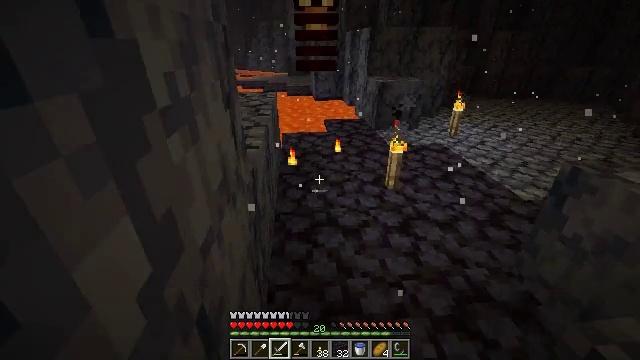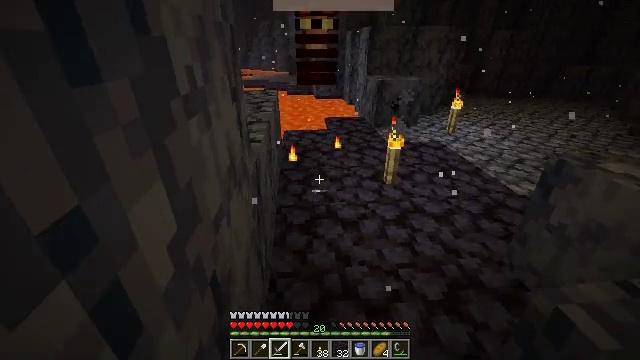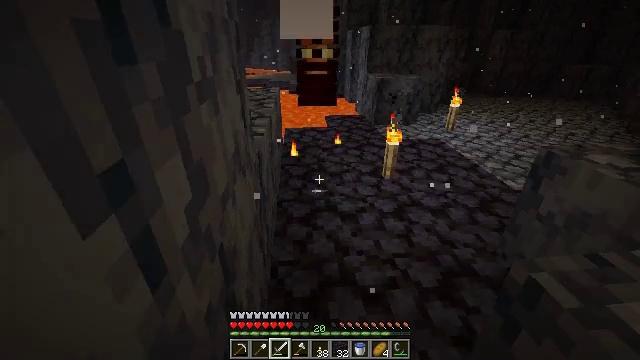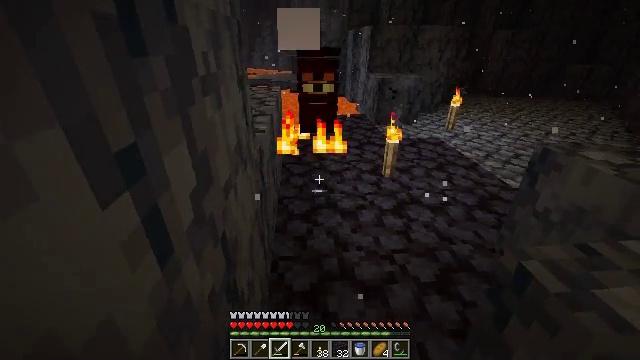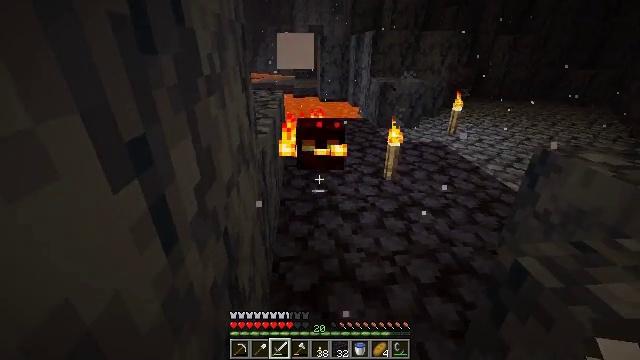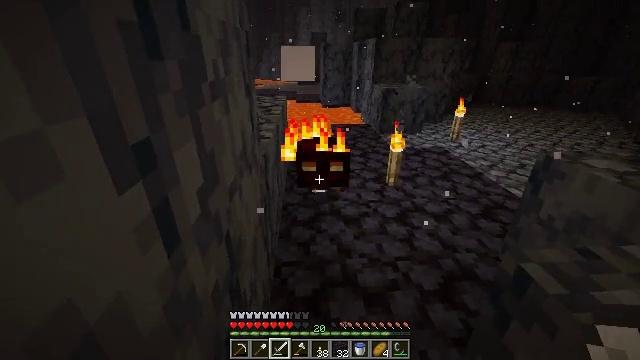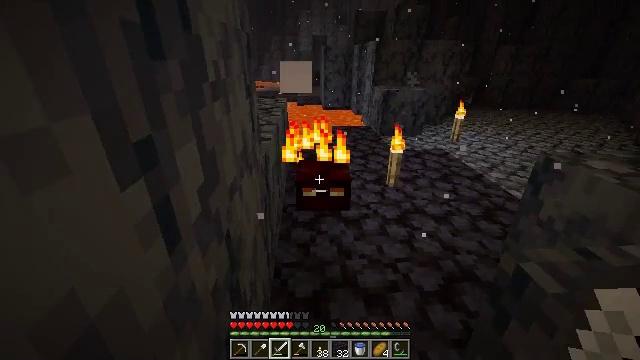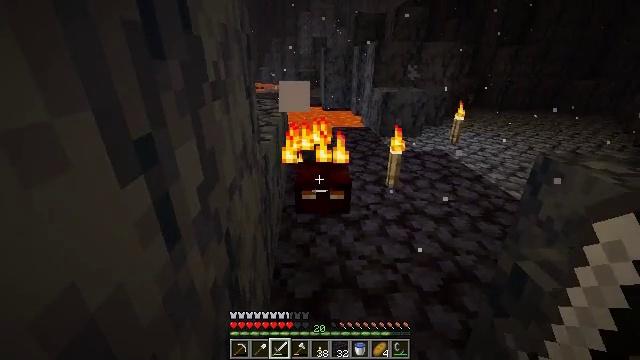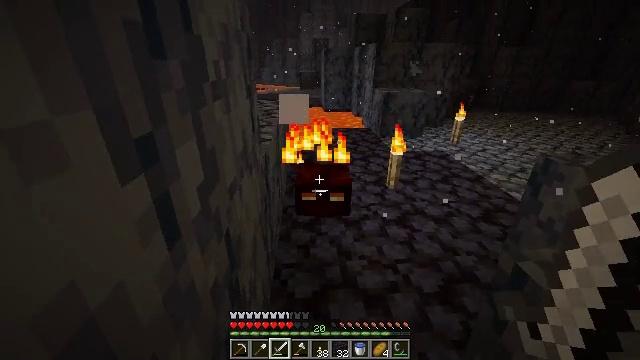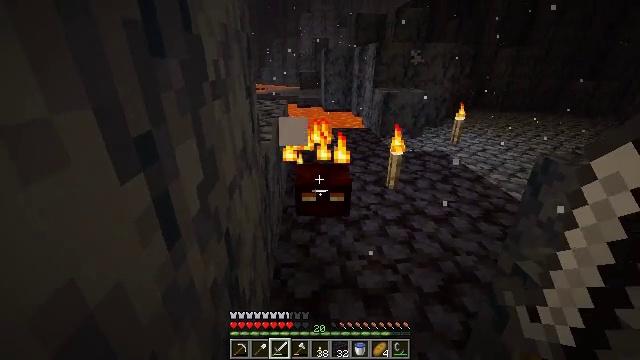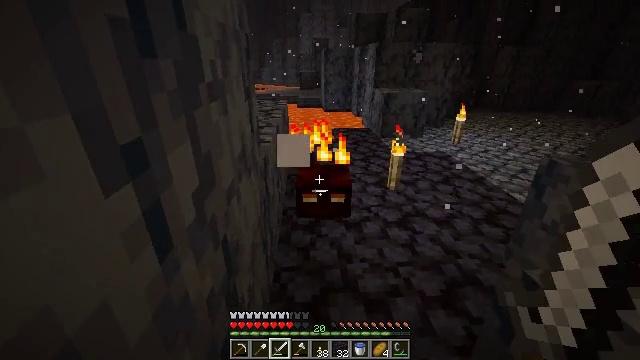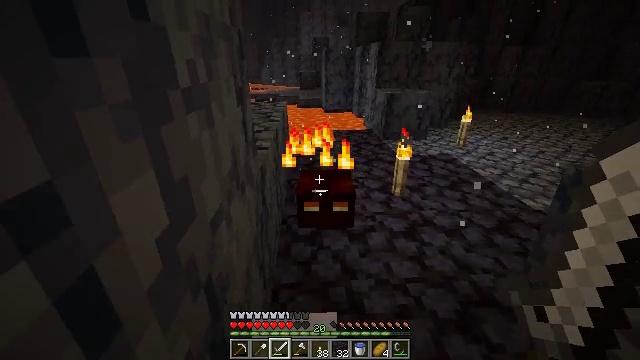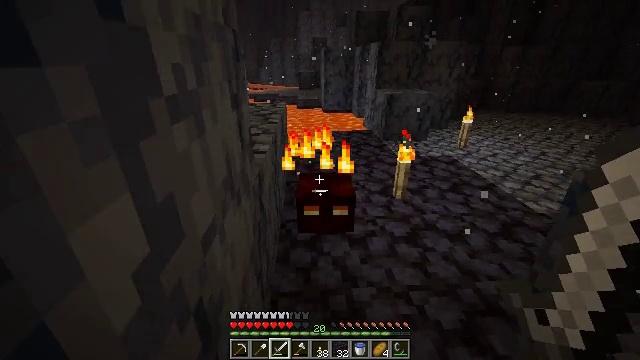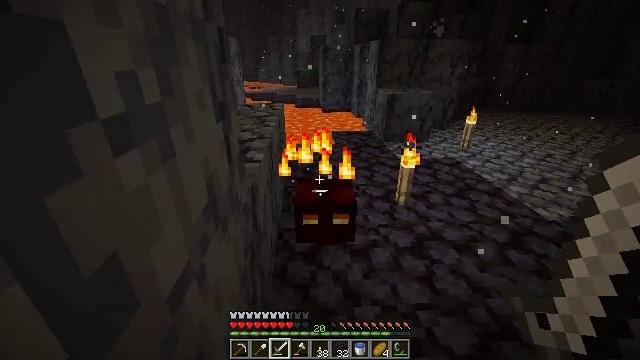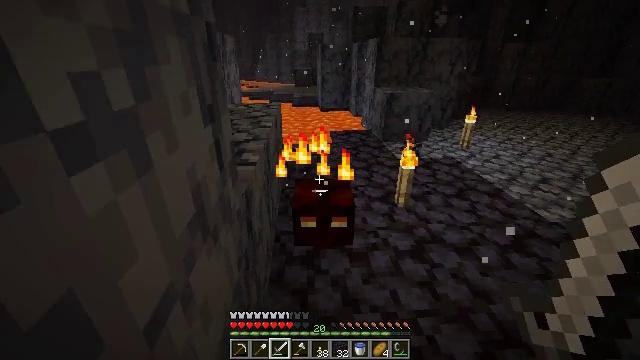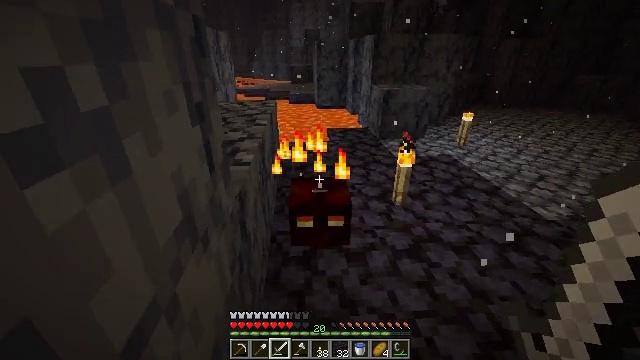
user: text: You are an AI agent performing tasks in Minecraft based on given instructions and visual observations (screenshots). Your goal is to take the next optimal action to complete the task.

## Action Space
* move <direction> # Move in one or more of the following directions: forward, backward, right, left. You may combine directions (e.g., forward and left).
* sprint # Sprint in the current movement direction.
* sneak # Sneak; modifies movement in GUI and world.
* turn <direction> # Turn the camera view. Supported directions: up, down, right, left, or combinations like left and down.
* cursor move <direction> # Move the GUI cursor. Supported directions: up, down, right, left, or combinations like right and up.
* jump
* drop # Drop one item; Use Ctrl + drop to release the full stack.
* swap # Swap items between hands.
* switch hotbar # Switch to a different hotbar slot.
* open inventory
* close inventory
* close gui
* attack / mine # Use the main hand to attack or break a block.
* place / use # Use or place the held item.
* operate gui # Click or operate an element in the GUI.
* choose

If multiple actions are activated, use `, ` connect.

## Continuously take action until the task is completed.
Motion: motion action
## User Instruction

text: Hunt the magma cube.
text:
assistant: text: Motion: no_op
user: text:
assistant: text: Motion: no_op
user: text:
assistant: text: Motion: no_op
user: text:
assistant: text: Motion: no_op
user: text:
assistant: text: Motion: turn up
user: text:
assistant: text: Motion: no_op
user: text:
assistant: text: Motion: no_op
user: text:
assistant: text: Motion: no_op
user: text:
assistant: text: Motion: no_op
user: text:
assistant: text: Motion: move forward
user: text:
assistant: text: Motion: move forward
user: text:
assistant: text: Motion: move forward
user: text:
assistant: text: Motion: no_op
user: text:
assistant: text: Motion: no_op
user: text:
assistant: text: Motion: attack / mine
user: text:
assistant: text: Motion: attack / mine
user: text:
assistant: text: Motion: turn down, attack / mine
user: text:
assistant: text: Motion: turn right and down, attack / mine
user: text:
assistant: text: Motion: attack / mine
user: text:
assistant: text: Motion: attack / mine